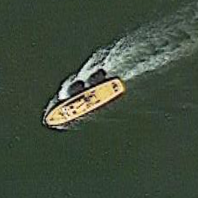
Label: civil